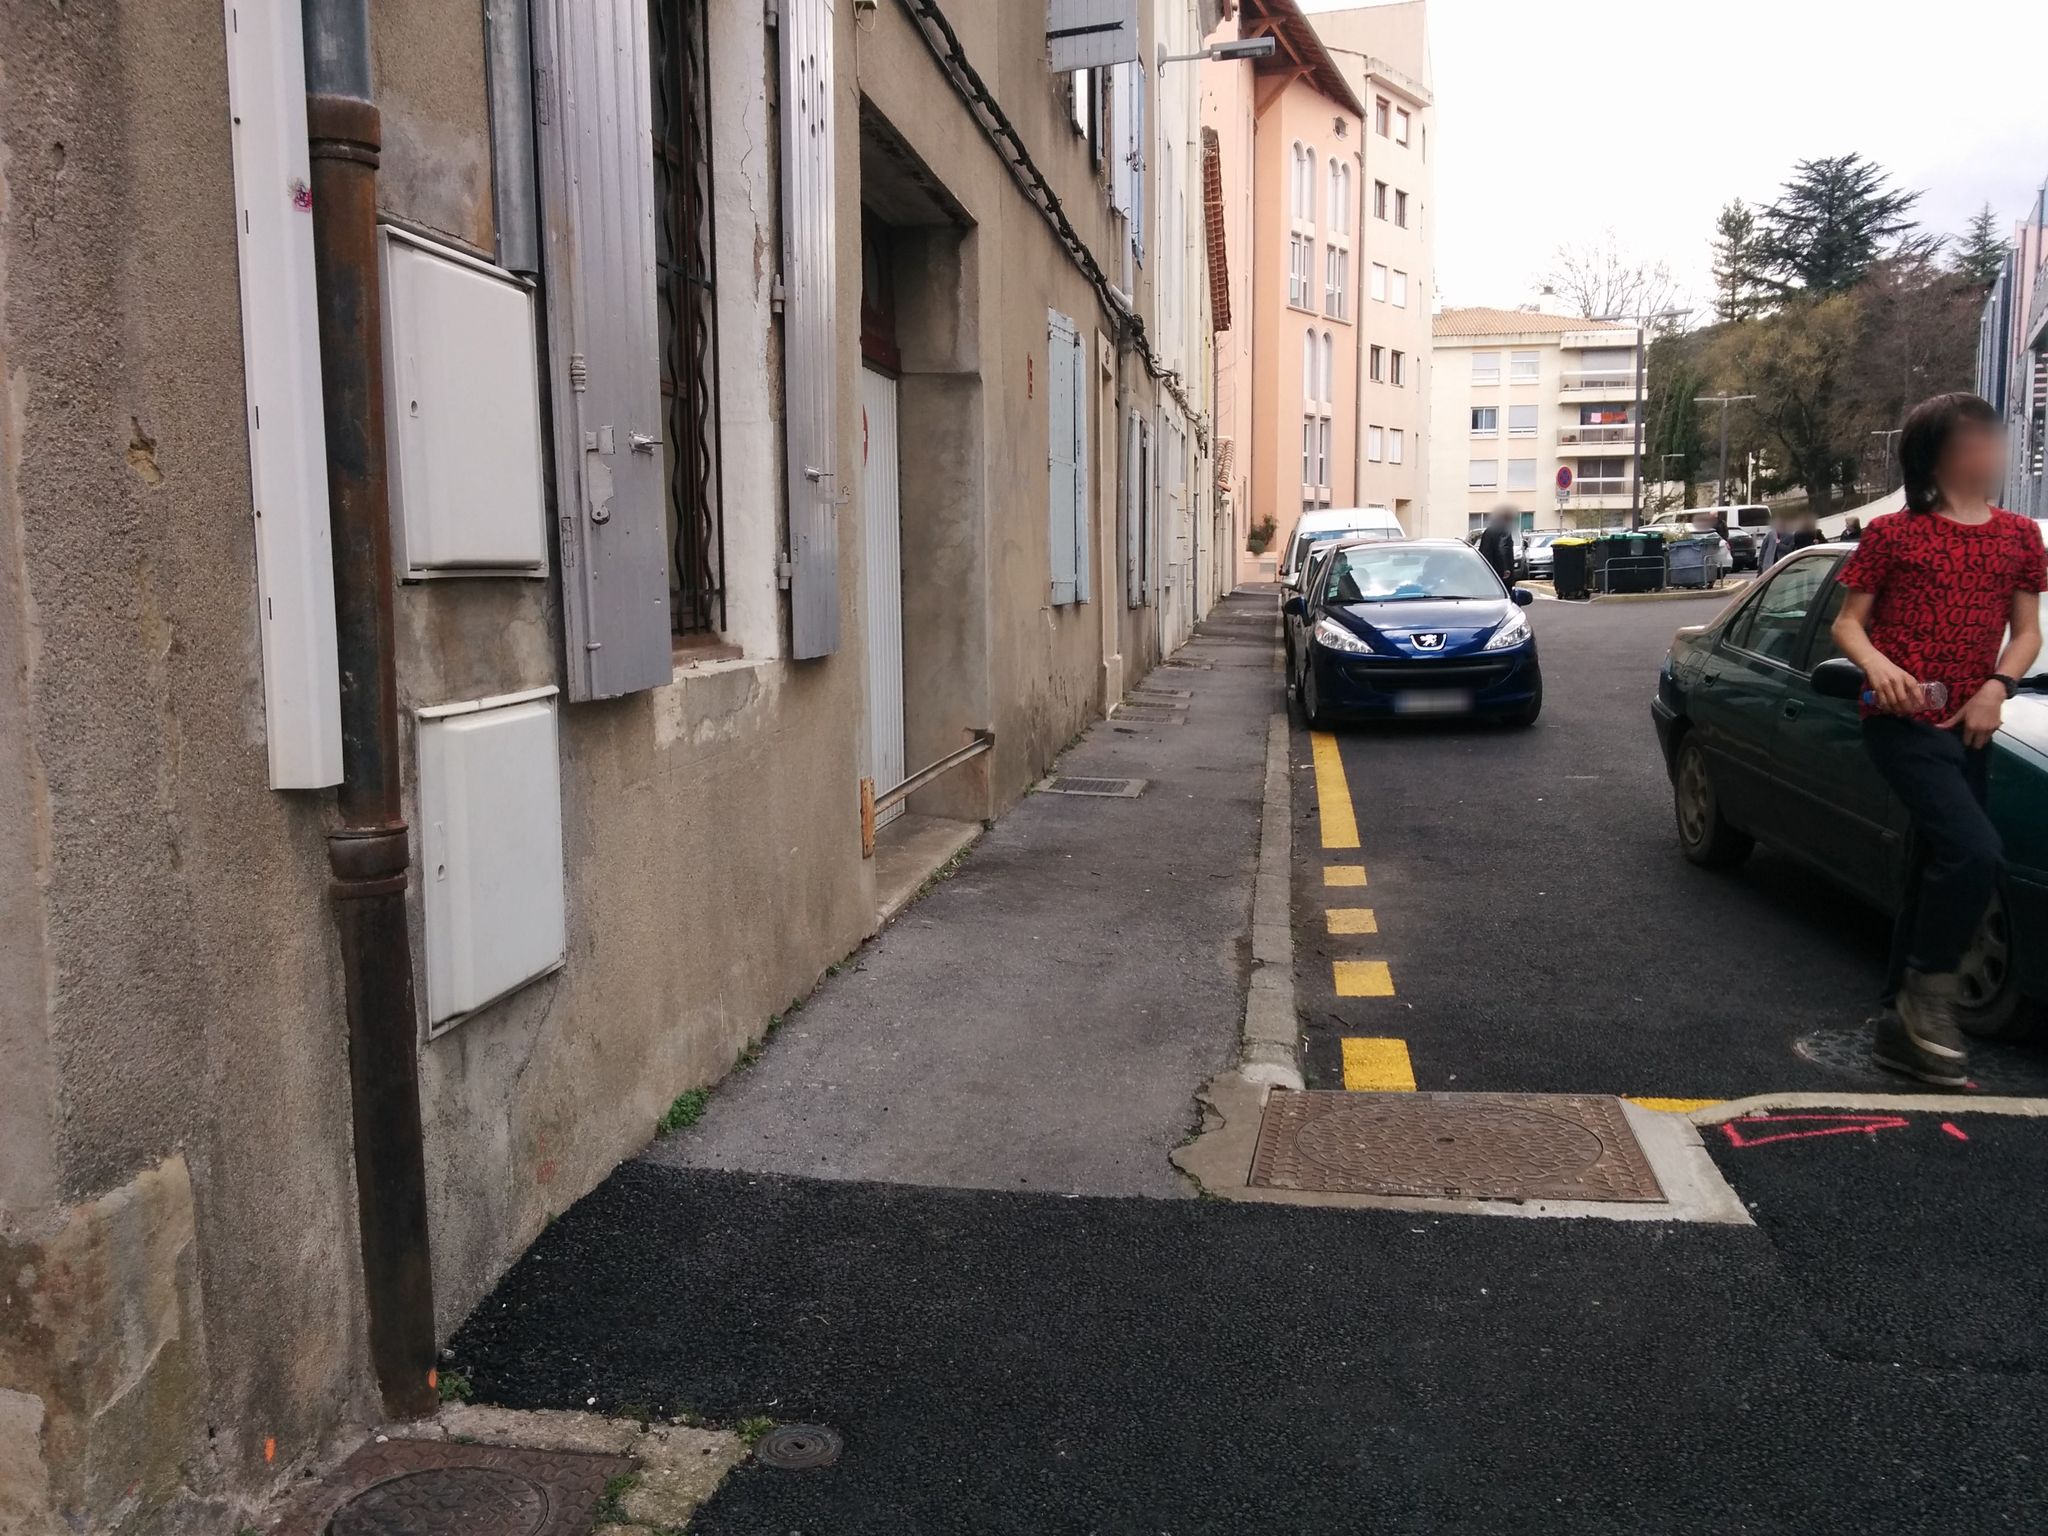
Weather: clear
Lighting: day
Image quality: good
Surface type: walking surface
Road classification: steps, footway, living_street
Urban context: dense urban cluster
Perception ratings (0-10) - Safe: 3.14, Lively: 7.77, Beautiful: 2.93, Boring: 4.82, Depressing: 3.75, Wealthy: 2.56